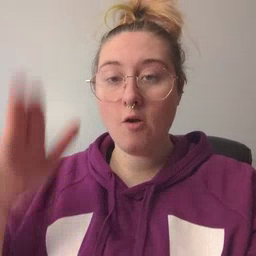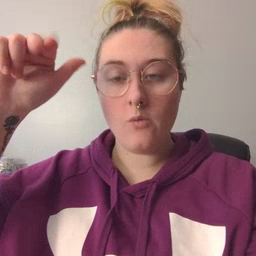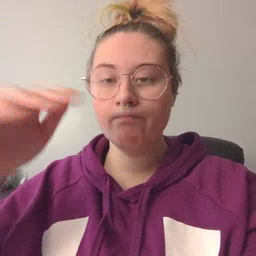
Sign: horse